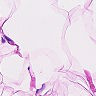
Metastatic tissue present: no